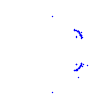
Particle: proton